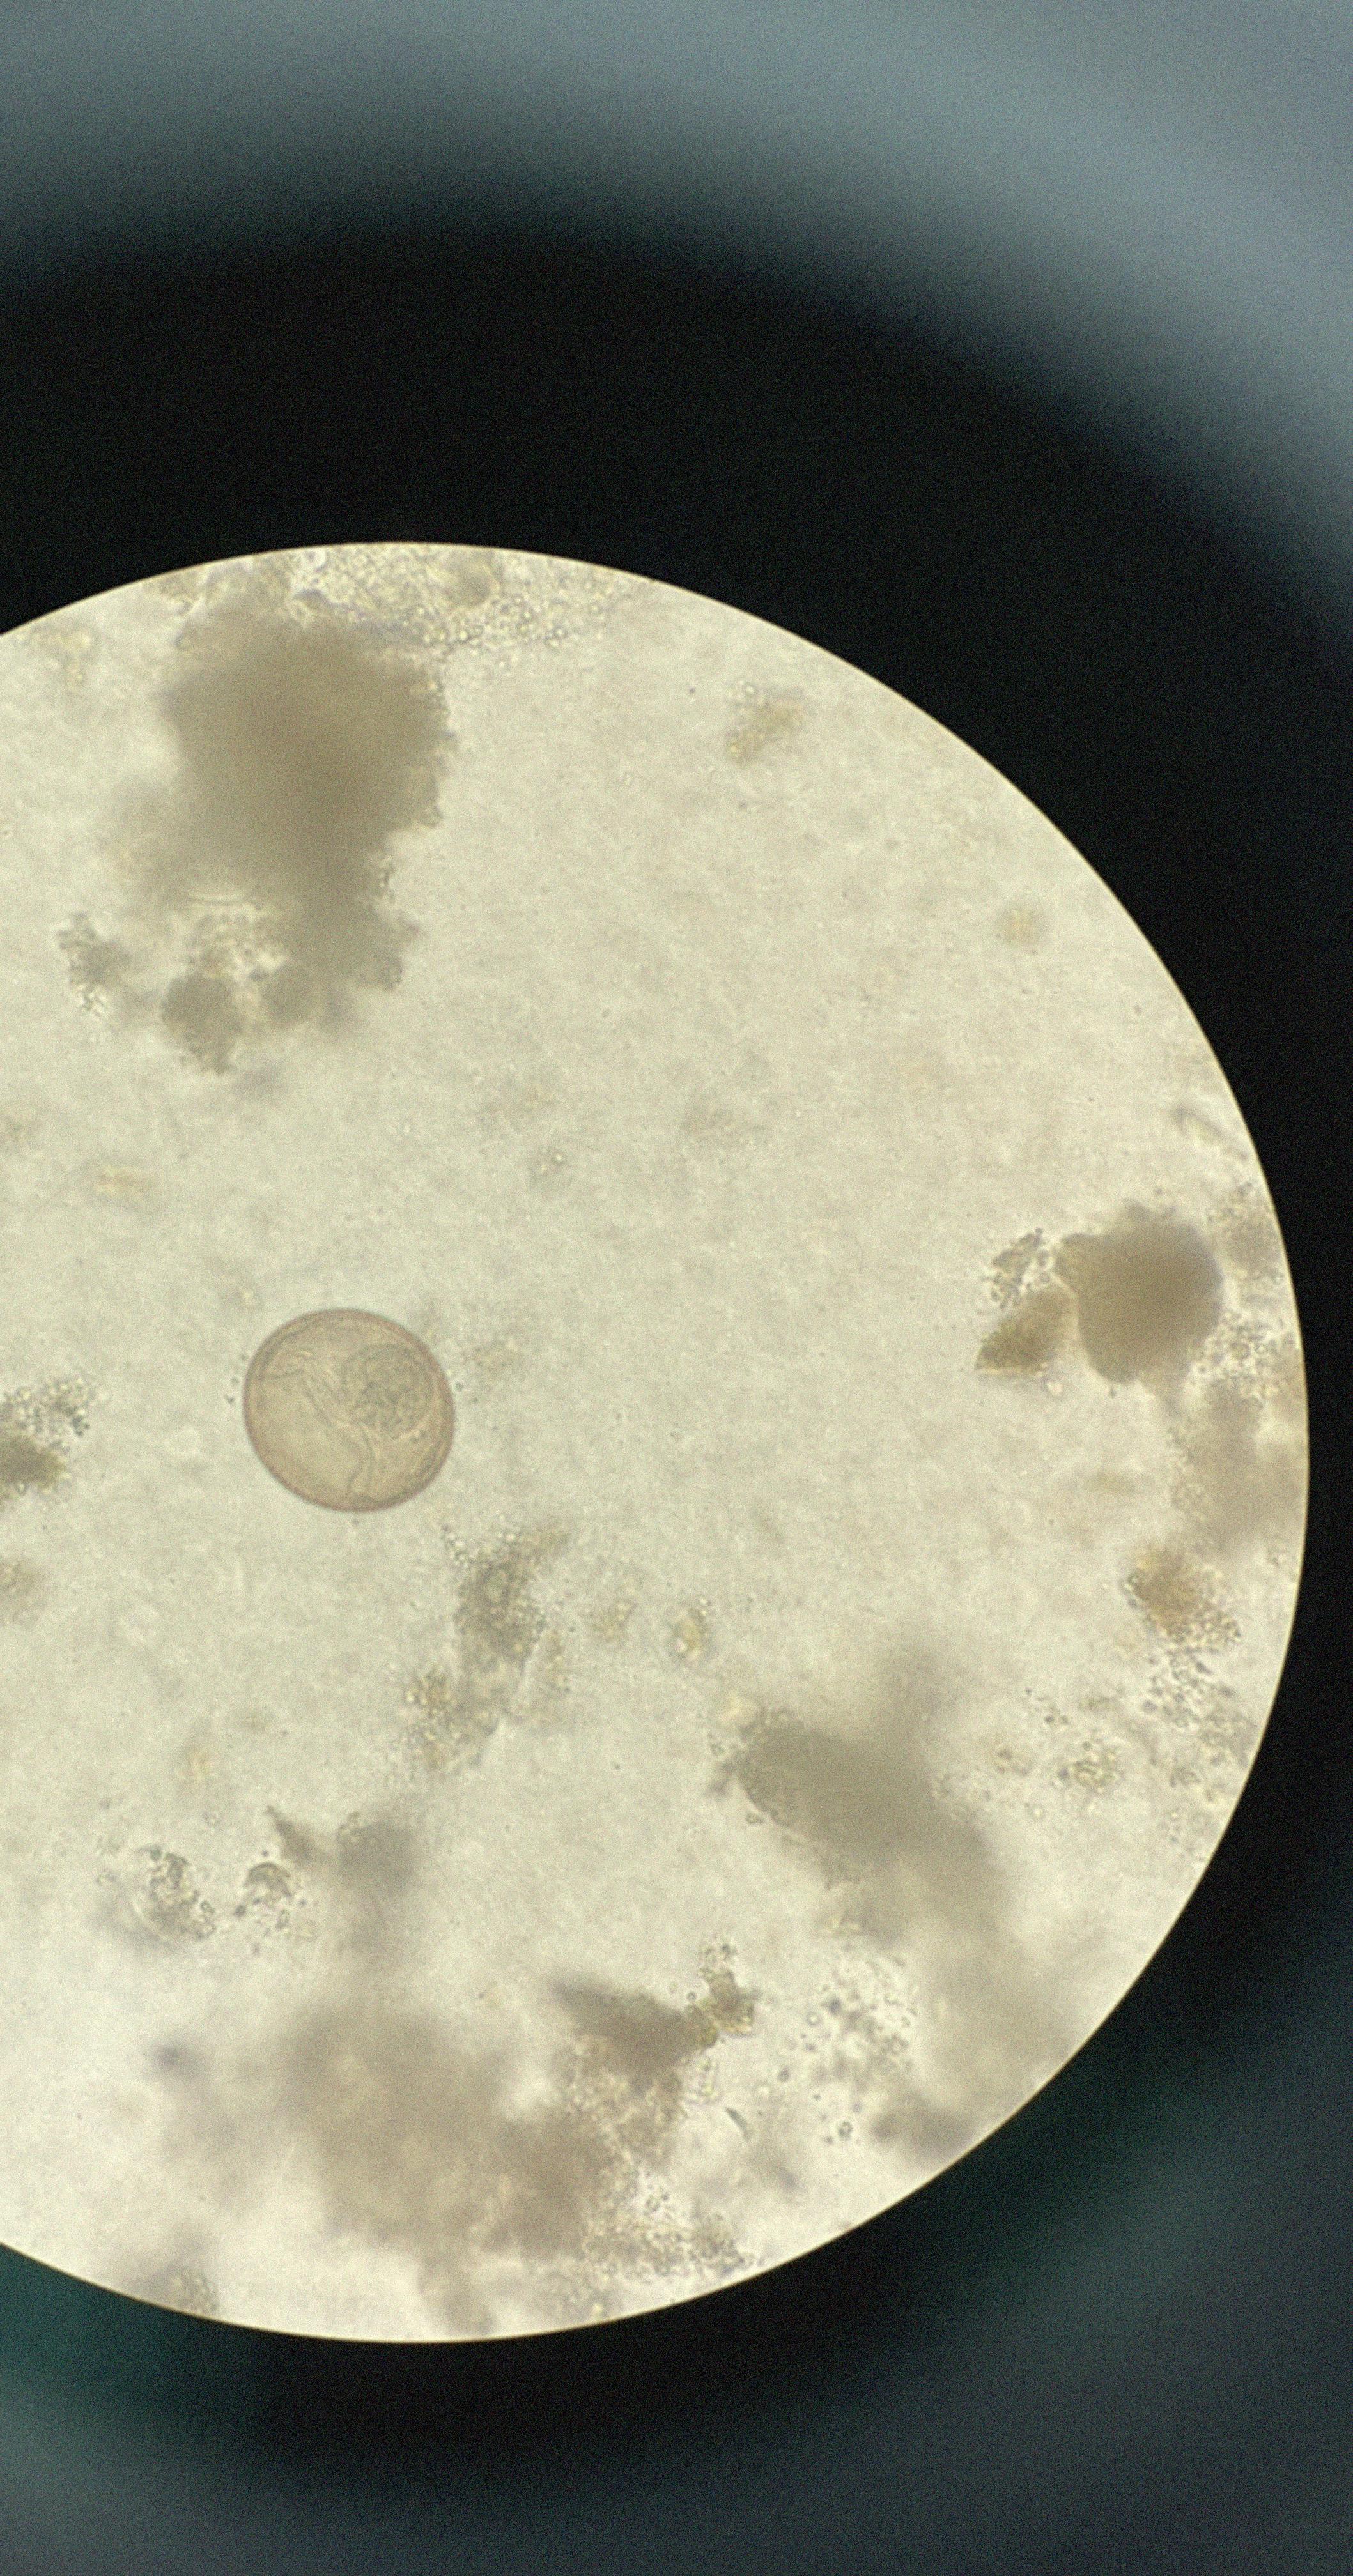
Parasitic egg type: Hymenolepis diminuta